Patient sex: M
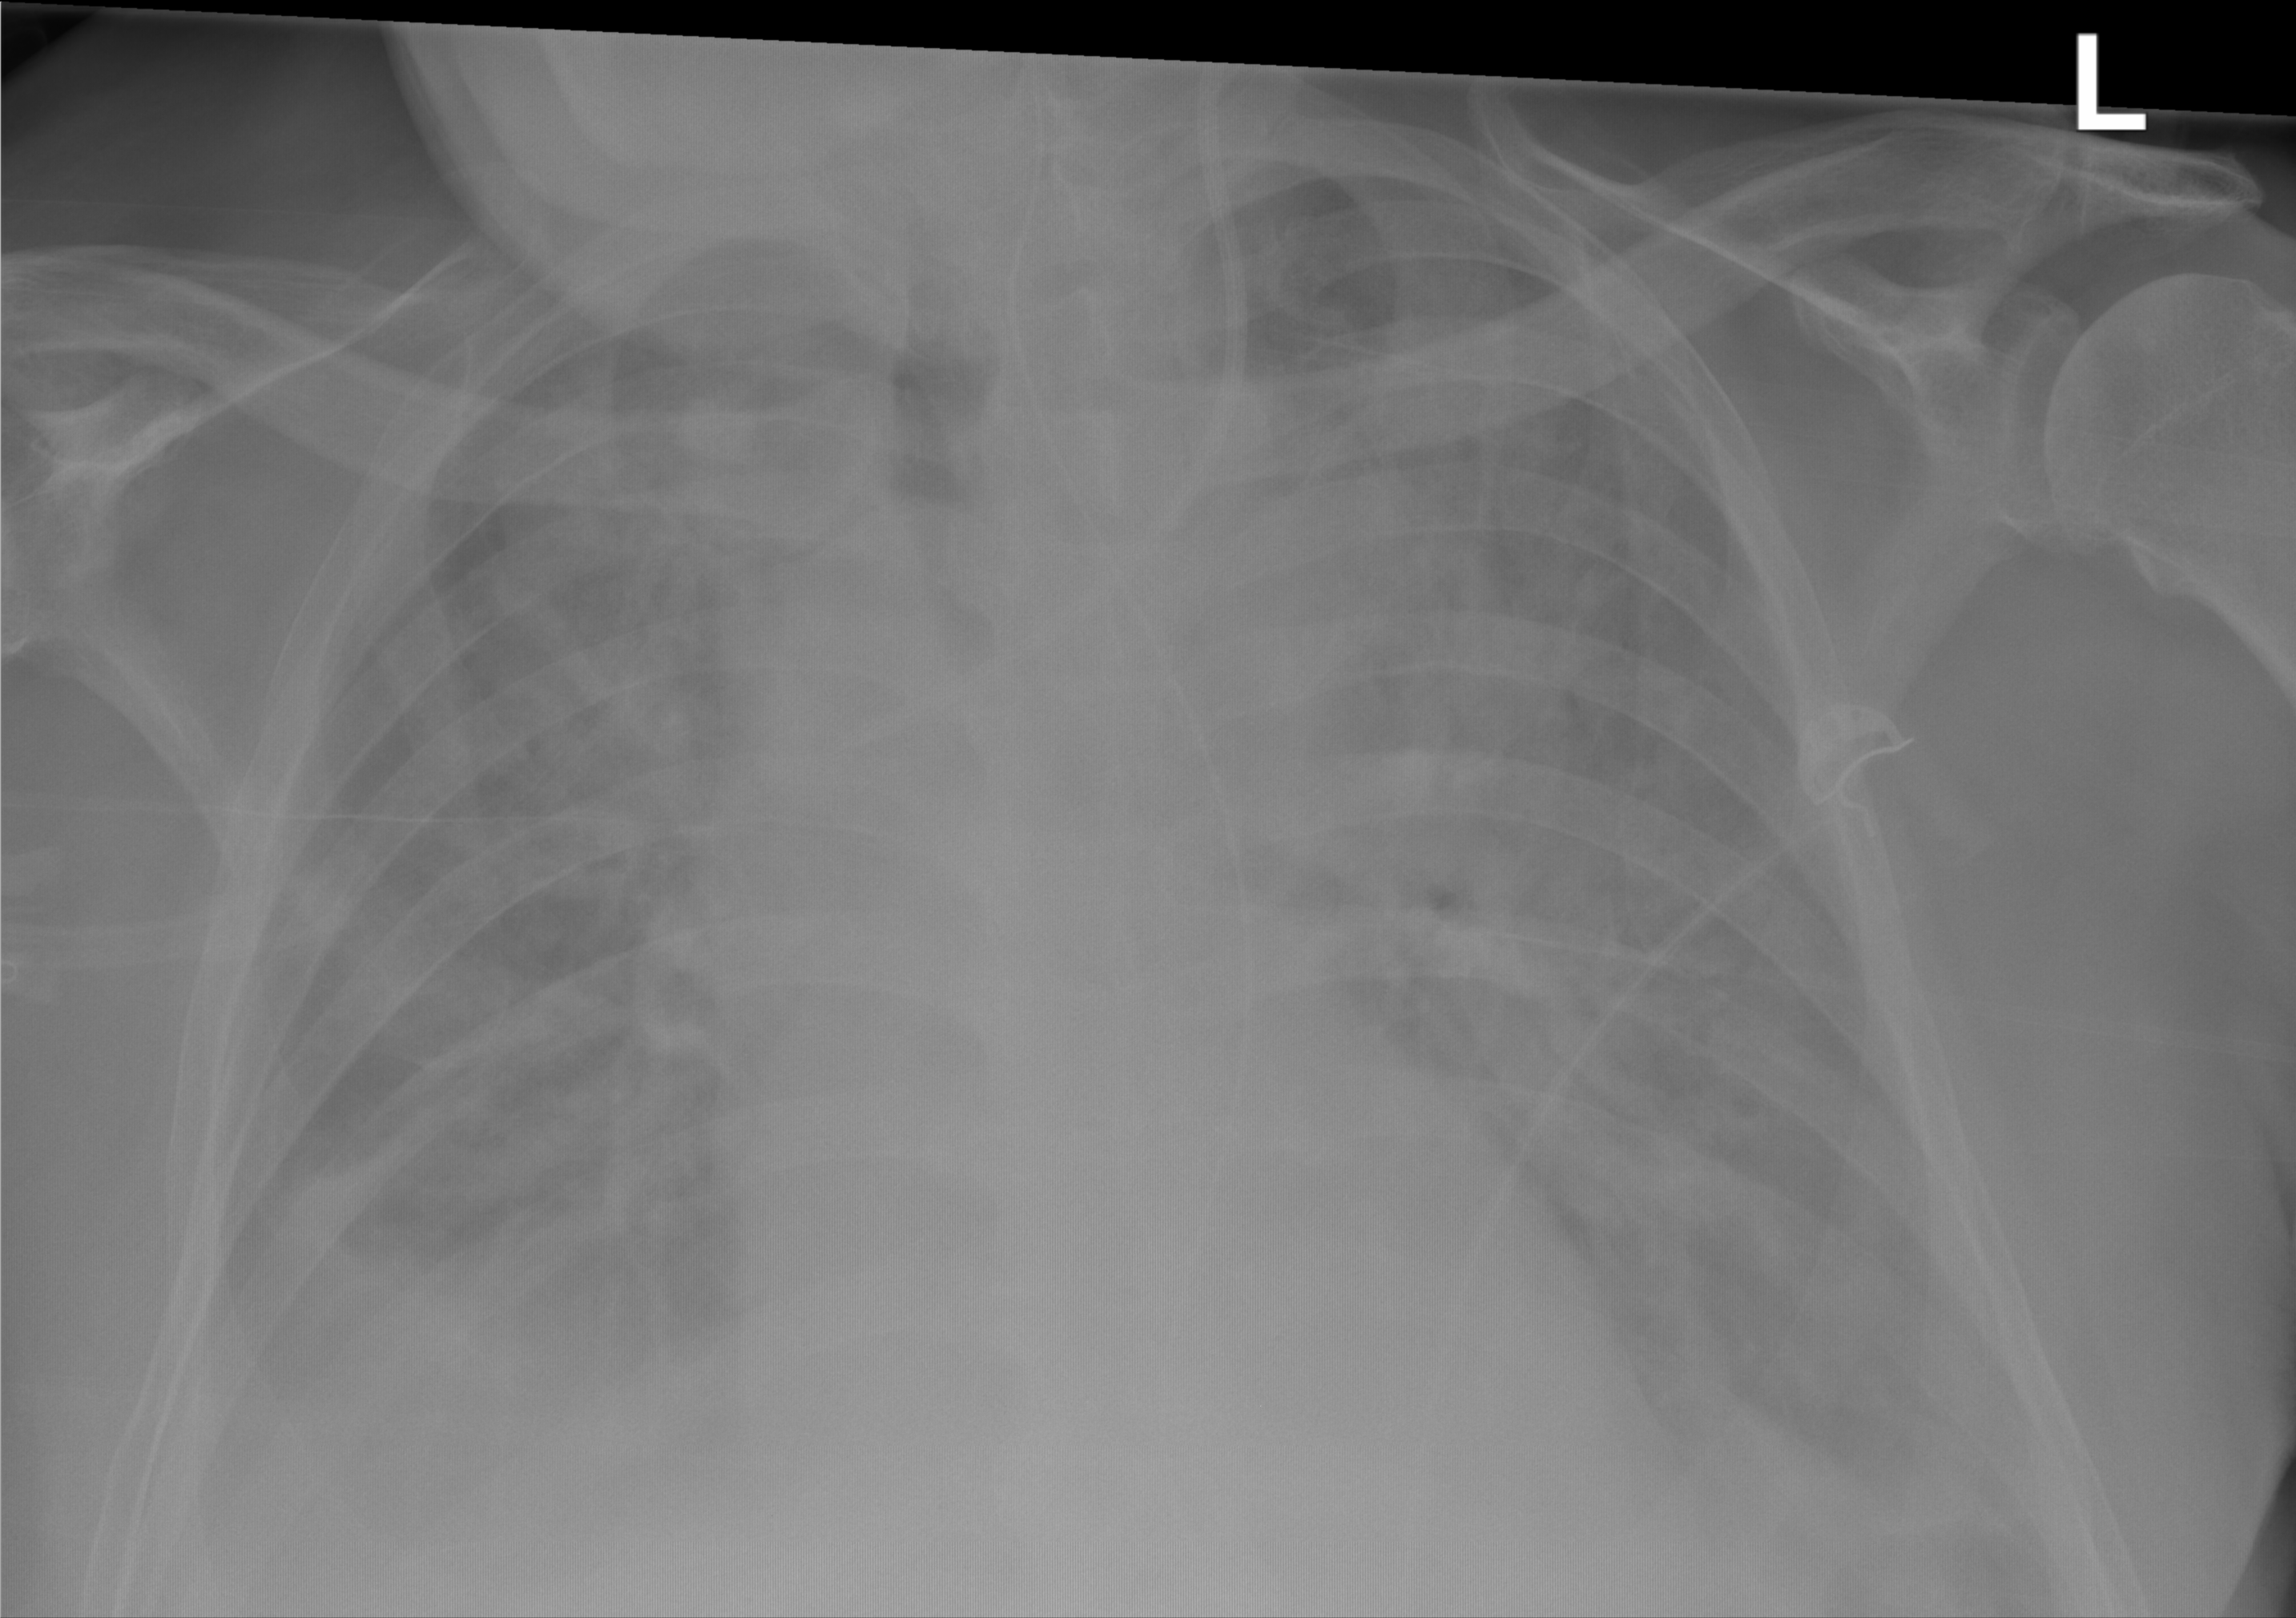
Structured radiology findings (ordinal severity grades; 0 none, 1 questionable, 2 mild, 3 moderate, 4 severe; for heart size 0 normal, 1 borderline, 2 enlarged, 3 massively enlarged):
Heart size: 0
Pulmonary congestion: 2
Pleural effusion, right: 2
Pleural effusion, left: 2
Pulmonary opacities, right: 3
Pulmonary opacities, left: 3
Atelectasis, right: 2
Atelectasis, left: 2